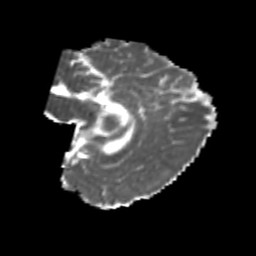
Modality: MD
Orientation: sagittal
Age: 23
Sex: female
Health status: healthy
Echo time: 0.074 s